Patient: sex M, age 46
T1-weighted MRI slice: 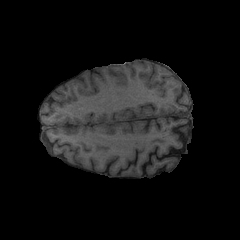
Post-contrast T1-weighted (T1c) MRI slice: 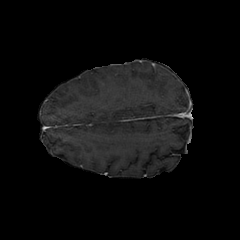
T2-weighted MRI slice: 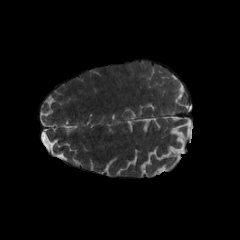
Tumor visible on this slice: no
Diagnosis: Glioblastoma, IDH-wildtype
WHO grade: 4